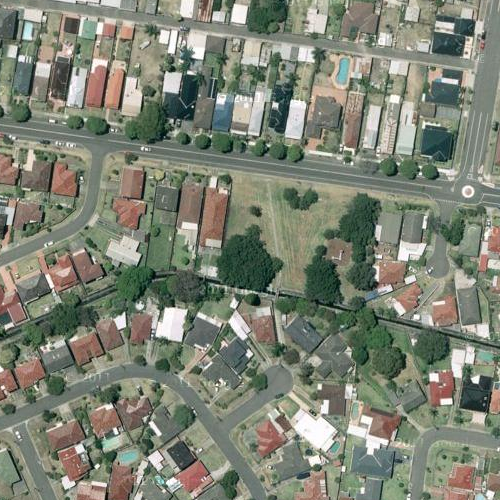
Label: sydney